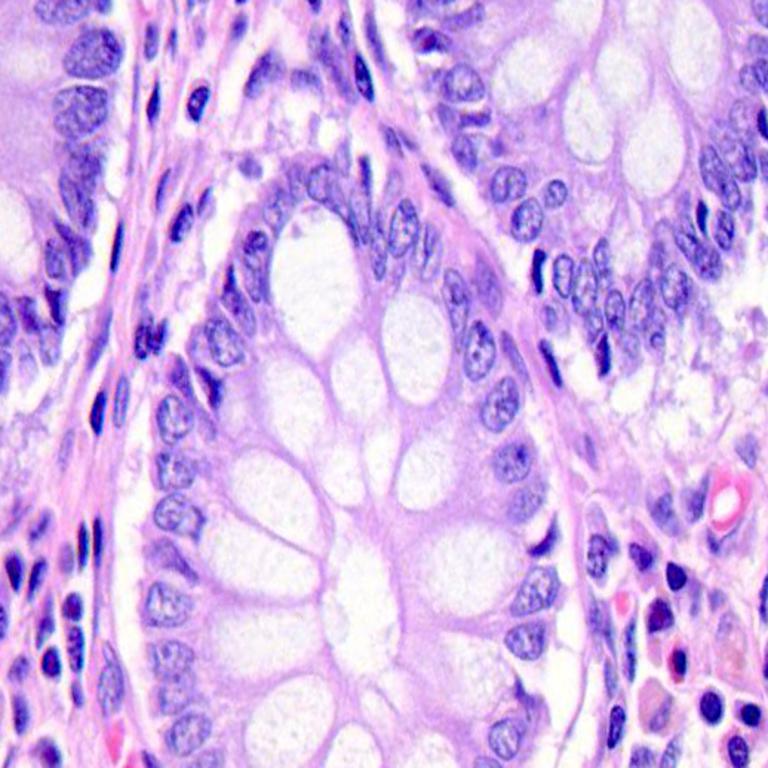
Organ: colon
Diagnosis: benign